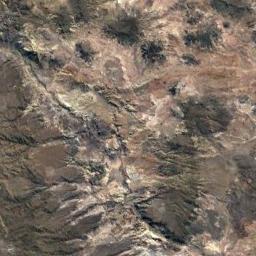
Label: desert